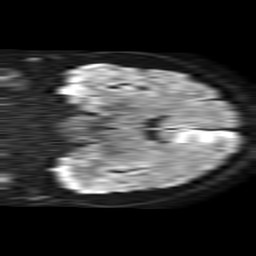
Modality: TRACE
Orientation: coronal
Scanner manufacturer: philips
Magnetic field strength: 1.5 T
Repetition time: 4.6 s
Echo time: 0.08517 s